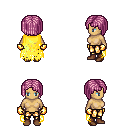
a pixel art fantasy rpg character, female body template, human, tanned skin, yellow tattered cape, gold greaves, pink pageboy hairstyle, gold gloves, brown shoes, four views (front, back, left, right), 2x2 character sprite sheet, small pixel art, hard edges, no anti-aliasing